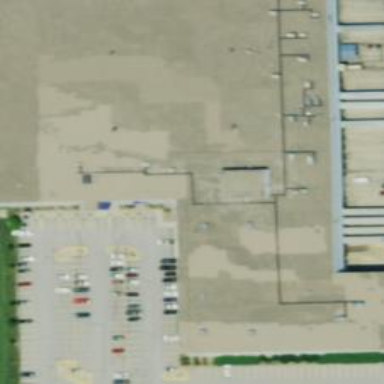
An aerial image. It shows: Warehouse.